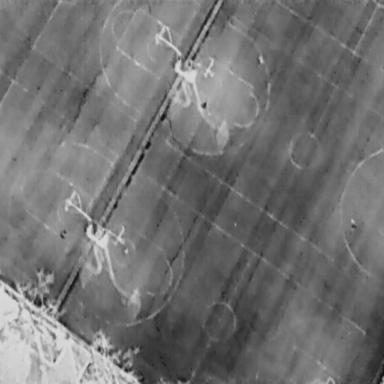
There are four People in the infrared image.